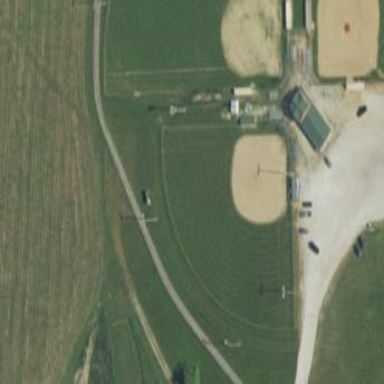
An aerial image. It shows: Baseball pitch for leisure land activities.